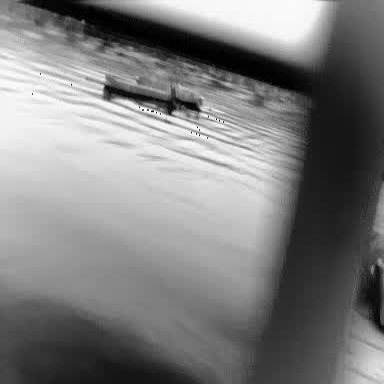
There are two objects shown in the infrared image, including a liner, and a container_ship.